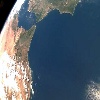
Label: water